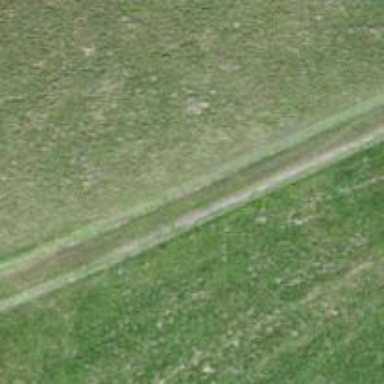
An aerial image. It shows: Track with grade5 tracktype.